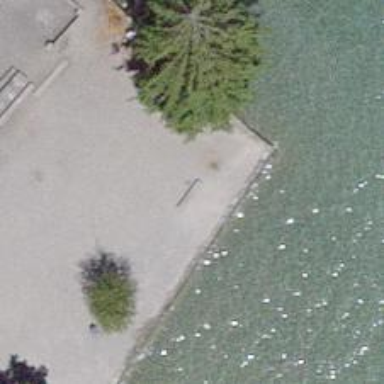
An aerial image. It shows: Concrete bench.